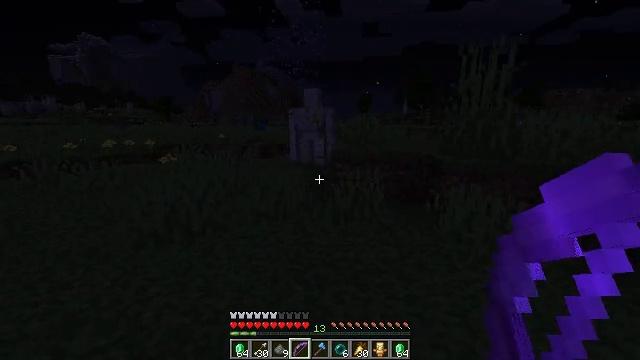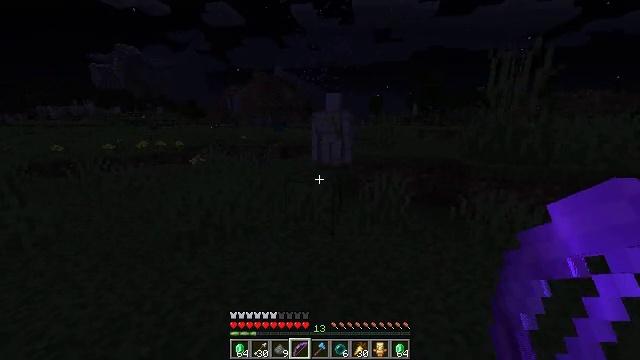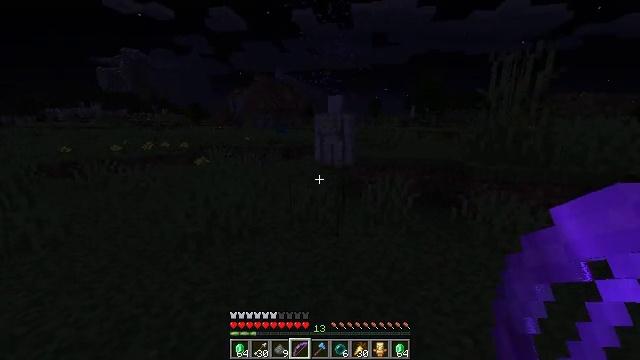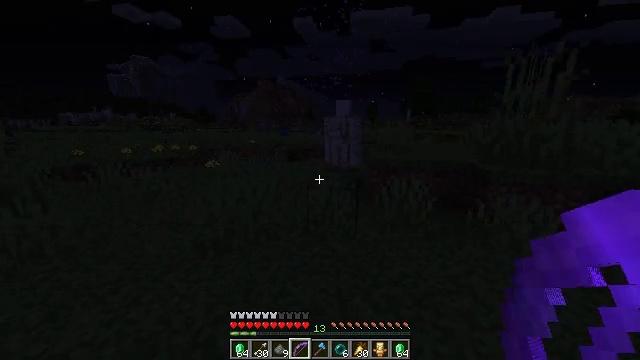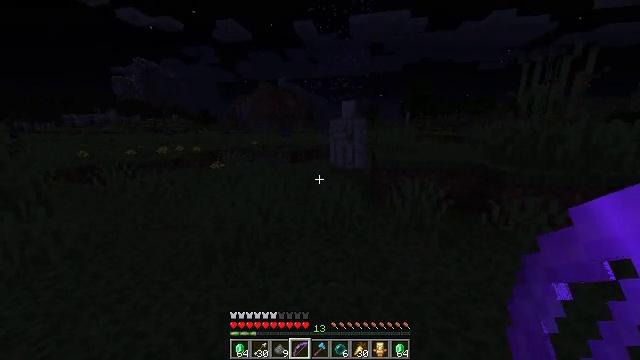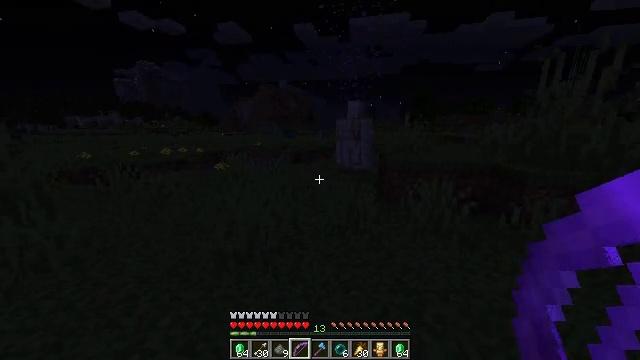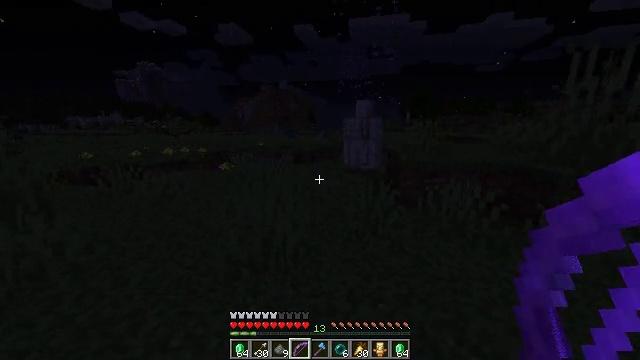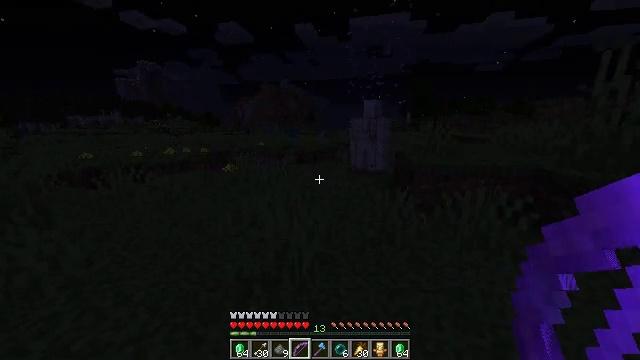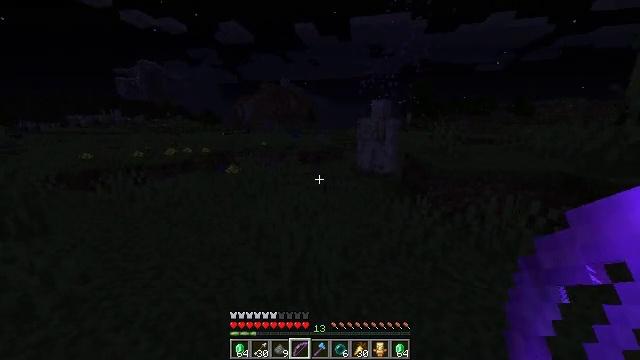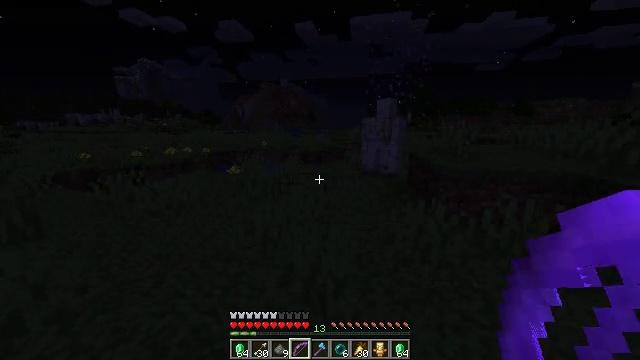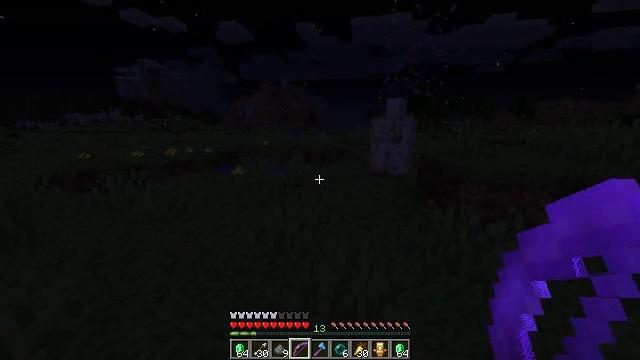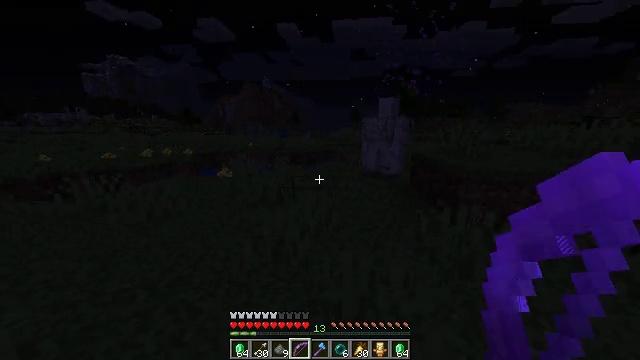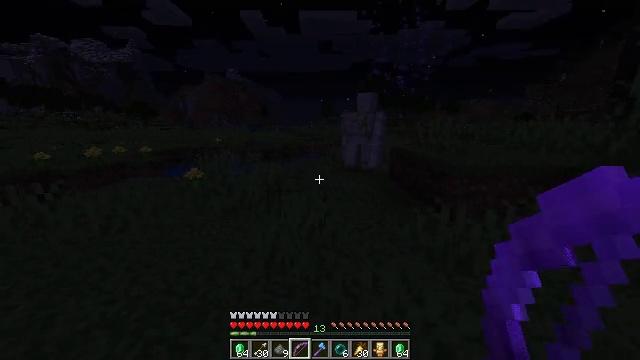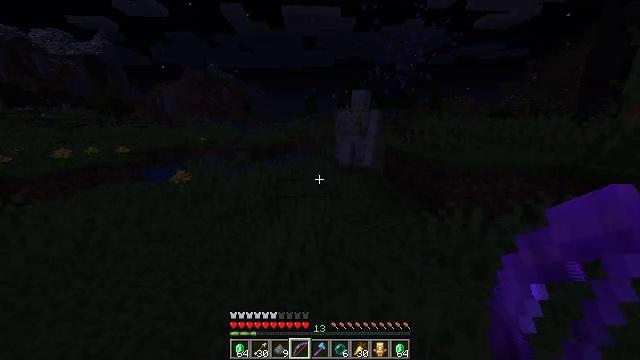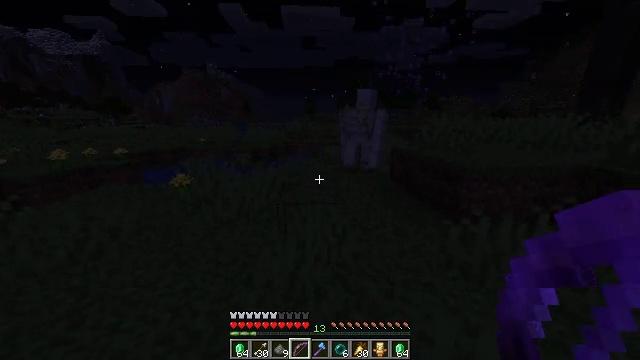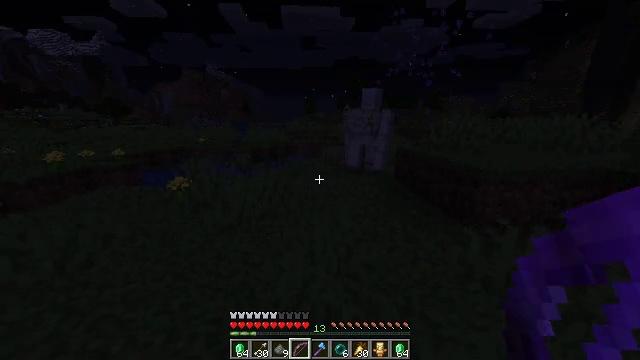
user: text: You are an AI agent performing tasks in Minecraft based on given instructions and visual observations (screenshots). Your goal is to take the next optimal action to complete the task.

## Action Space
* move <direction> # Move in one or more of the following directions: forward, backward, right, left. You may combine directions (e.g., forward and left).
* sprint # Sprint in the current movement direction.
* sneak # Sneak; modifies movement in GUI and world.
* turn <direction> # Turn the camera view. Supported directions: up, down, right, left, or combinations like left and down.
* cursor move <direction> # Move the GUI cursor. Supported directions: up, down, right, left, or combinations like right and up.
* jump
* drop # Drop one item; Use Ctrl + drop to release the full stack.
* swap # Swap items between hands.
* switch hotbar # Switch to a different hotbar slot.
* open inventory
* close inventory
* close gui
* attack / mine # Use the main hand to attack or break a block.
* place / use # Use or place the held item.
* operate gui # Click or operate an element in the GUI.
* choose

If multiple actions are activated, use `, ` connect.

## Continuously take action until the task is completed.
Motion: motion action
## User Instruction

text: Craft a firework rocket using the crafting grid.
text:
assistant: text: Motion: move forward and move left, sprint, turn left
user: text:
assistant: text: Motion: move forward and move left, sprint
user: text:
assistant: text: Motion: move forward and move left, sprint
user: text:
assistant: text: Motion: move forward and move left, sprint
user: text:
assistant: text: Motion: move forward and move left, sprint
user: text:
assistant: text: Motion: move forward and move left, sprint
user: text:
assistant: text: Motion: move forward and move left, sprint
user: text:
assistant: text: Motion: move forward and move left, sprint
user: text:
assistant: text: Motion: move forward and move left, sprint
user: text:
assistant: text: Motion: move forward and move left, sprint
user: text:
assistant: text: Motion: move forward and move left, sprint, turn right
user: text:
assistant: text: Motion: move forward and move left, sprint, turn right and down
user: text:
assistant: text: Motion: move forward and move left, sprint, turn right
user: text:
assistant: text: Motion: move forward, sprint
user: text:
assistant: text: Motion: move forward, sprint
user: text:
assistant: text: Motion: move forward, sprint
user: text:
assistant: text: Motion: move forward
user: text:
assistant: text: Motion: move forward
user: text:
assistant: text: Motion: move forward, sprint, turn right
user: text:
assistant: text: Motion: move forward, sprint
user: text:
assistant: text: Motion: move forward, sprint
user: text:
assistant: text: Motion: move forward
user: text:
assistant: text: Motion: move forward
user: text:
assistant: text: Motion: move forward
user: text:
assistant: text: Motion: move forward
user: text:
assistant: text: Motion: move forward, turn right
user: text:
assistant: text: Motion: move forward, turn right
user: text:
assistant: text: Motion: move forward, turn right
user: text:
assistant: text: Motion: move forward
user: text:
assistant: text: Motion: move forward and move right, turn right